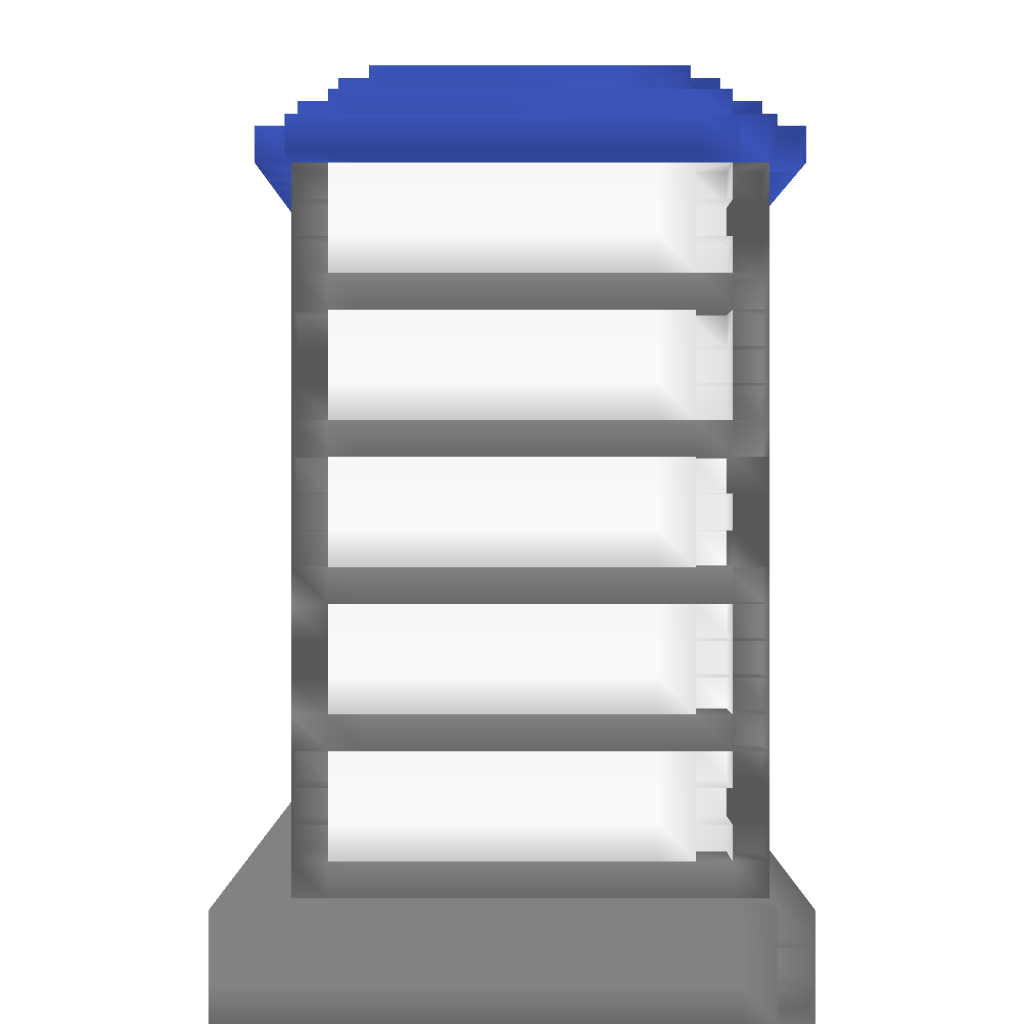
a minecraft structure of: Obi's Pokemart bad low quality